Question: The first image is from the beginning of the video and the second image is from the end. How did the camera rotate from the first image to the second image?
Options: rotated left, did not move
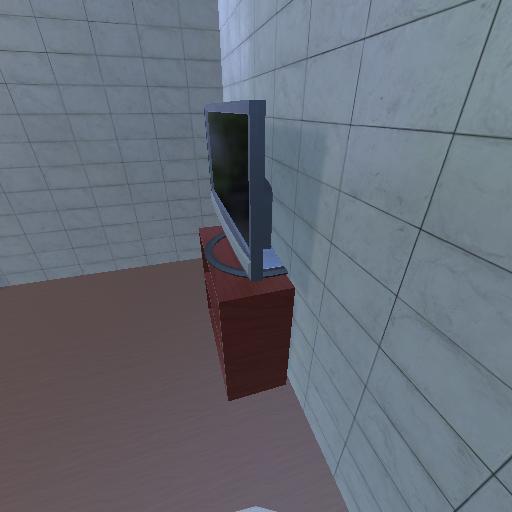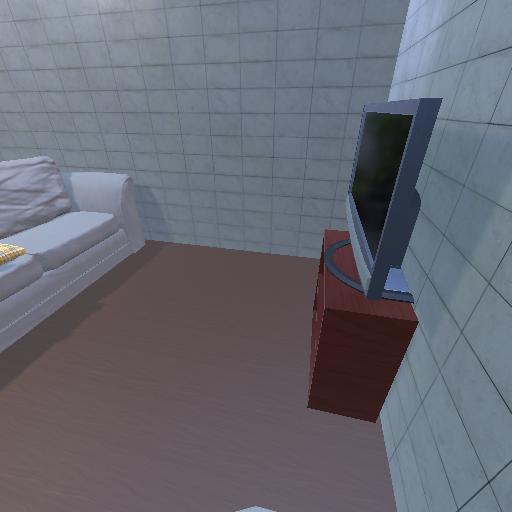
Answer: rotated left